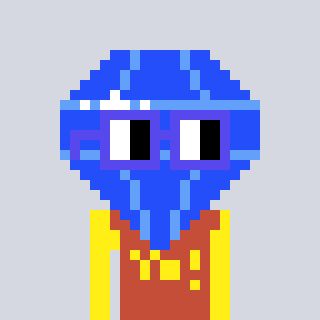
a pixel art character with square blue glasses, a blue diamond-shaped head and a rust-colored body on a cool background